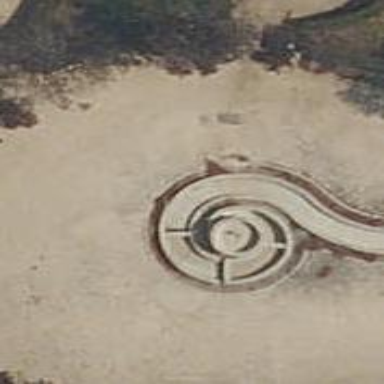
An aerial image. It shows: Beautiful fountain.